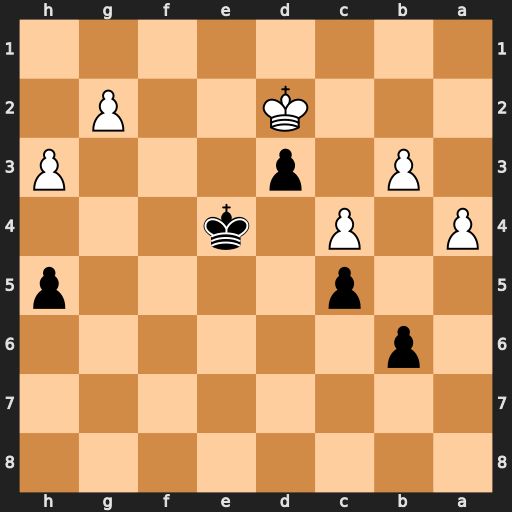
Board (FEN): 8/8/1p6/2p4p/P1P1k3/1P1p3P/3K2P1/8
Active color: b
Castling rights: -
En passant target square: -
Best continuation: h4 b4 cxb4 a5 bxa5